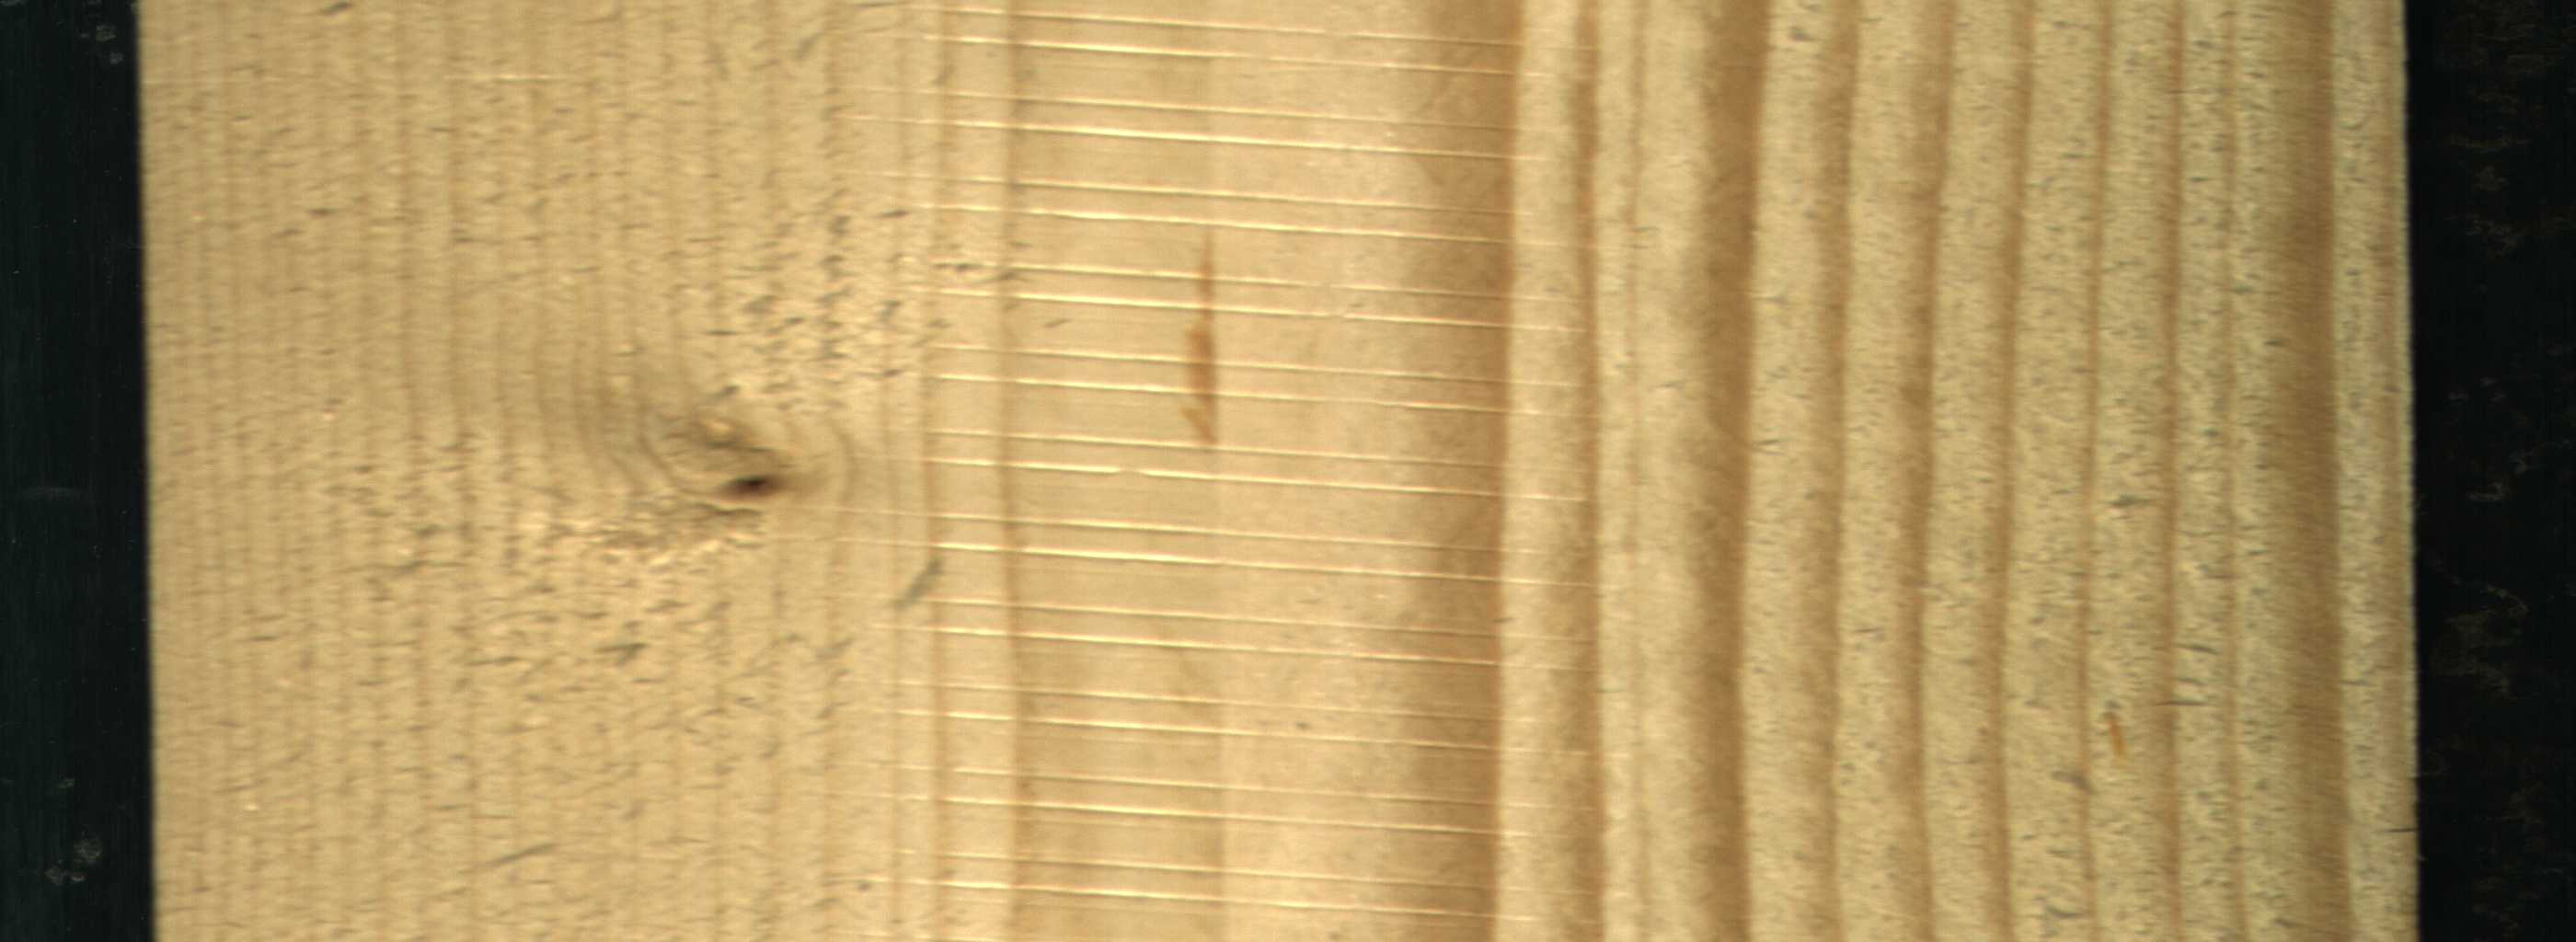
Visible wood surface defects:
Quartzity
Live_Knot